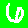
Digit: 6